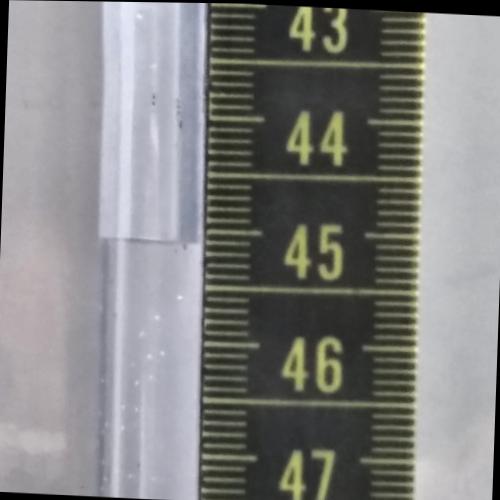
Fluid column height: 45.1 cm